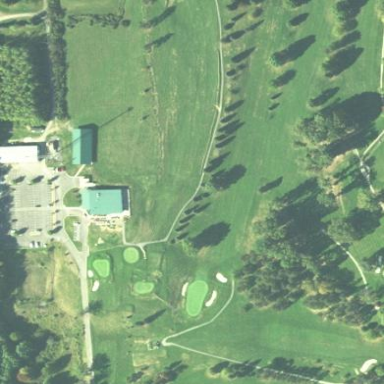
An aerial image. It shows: Golf course surrounded by greenery.